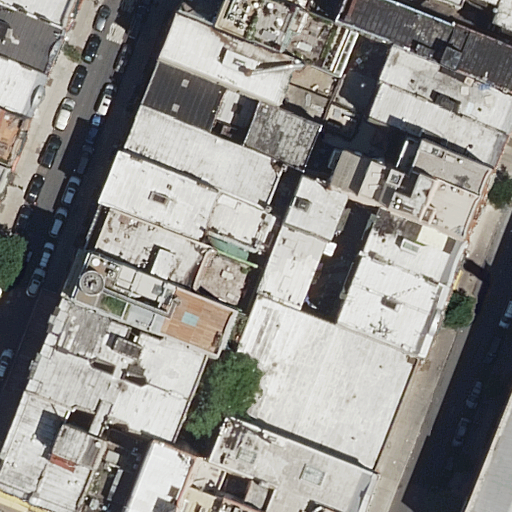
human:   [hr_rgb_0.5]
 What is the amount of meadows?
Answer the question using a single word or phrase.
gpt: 0

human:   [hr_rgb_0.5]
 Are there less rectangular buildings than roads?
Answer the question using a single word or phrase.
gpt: no

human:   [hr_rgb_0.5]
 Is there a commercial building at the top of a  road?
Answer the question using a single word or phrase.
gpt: no

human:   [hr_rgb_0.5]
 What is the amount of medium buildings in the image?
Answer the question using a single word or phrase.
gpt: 24

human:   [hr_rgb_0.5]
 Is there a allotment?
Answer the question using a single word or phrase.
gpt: no

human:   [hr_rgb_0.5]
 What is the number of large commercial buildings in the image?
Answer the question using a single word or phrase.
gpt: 0

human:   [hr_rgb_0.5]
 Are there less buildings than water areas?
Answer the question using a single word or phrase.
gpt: no

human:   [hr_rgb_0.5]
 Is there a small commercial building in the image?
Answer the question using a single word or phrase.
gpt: no

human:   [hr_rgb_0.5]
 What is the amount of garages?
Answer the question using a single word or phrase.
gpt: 0

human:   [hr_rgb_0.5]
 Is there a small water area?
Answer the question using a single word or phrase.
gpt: no

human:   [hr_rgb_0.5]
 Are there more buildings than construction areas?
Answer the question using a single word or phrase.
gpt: yes

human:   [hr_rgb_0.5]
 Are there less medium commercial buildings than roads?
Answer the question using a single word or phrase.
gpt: yes

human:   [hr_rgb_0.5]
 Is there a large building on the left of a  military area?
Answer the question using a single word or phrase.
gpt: no

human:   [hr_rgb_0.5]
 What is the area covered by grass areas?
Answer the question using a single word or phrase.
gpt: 0m2

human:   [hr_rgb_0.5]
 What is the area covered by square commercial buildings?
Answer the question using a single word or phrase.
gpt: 0m2

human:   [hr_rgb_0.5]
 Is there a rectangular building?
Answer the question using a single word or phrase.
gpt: yes

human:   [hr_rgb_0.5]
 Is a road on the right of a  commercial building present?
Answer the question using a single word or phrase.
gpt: no

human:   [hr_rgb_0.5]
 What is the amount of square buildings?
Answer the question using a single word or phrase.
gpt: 0

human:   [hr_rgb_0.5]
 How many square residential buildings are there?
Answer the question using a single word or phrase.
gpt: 0

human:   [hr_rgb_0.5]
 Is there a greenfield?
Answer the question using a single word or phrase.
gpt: no

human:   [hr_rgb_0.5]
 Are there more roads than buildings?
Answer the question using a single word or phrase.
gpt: no

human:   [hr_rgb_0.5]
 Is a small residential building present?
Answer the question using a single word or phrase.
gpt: yes

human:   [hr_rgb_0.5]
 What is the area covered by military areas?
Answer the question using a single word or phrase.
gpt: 0m2

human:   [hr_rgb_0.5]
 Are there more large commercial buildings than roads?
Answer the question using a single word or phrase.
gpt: no

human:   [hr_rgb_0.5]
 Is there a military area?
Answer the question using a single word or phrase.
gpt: no

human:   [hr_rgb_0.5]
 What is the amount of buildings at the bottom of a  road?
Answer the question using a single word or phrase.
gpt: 16

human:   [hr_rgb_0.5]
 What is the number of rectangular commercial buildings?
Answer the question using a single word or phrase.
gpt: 0

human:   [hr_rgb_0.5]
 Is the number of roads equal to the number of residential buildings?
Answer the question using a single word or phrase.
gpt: no

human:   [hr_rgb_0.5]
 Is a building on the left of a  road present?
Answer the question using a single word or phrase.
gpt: yes

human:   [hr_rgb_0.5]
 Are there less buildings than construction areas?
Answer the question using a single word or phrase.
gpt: no

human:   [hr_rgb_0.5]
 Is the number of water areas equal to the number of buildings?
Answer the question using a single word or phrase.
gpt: no

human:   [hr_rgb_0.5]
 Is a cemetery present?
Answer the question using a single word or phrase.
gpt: no

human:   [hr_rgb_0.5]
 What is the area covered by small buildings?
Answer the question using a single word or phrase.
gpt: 311m2

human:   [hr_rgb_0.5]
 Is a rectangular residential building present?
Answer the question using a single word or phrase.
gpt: yes

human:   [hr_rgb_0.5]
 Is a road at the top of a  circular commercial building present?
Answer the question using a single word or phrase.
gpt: no

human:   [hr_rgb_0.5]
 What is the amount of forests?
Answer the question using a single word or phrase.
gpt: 0